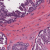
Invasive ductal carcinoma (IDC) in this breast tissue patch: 0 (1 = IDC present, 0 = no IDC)